You are looking at a signal-to-image encoding: consecutive vibration samples arranged as the rows of a grayscale square. Classify the bearing condition as one of: normal, inner_race, outer_race, ball.
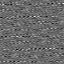
Answer: outer_race